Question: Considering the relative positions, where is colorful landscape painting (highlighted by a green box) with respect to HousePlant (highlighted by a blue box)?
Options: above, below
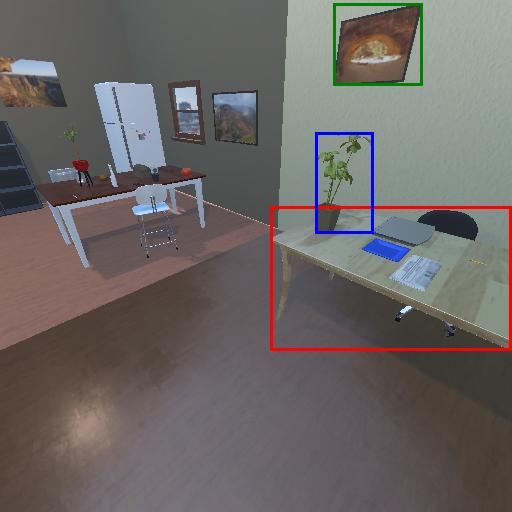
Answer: above